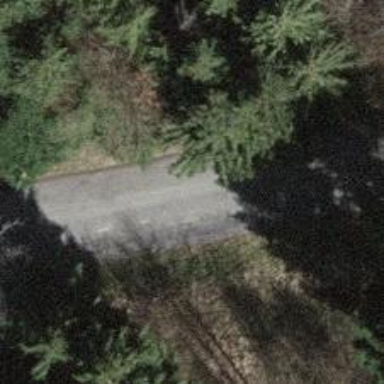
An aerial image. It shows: Unclassified road.